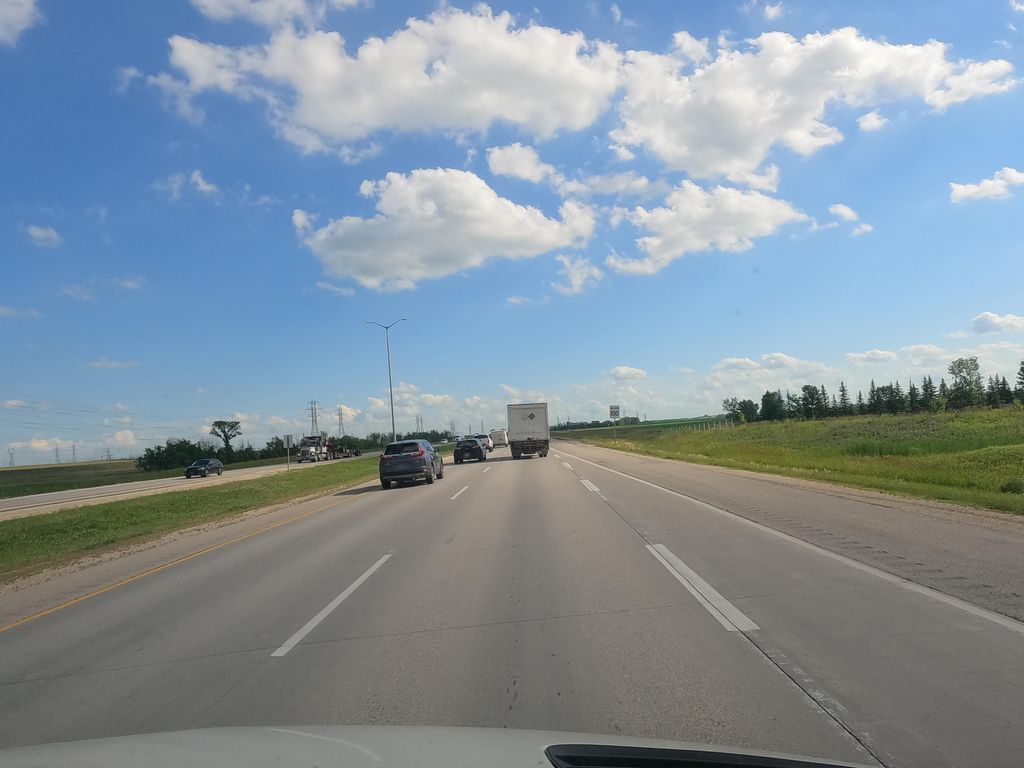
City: winnipeg